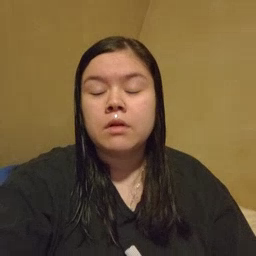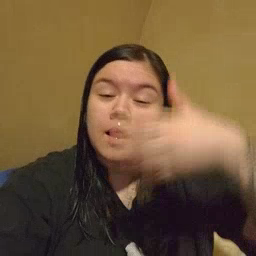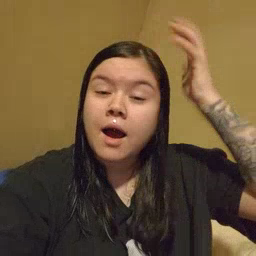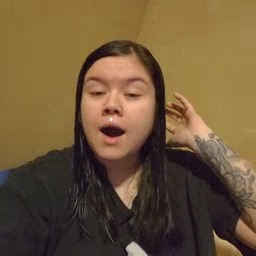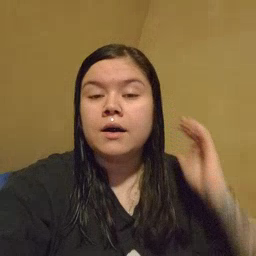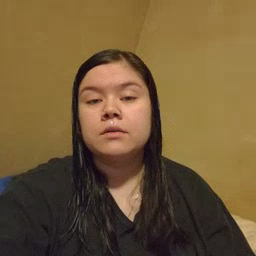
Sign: lion